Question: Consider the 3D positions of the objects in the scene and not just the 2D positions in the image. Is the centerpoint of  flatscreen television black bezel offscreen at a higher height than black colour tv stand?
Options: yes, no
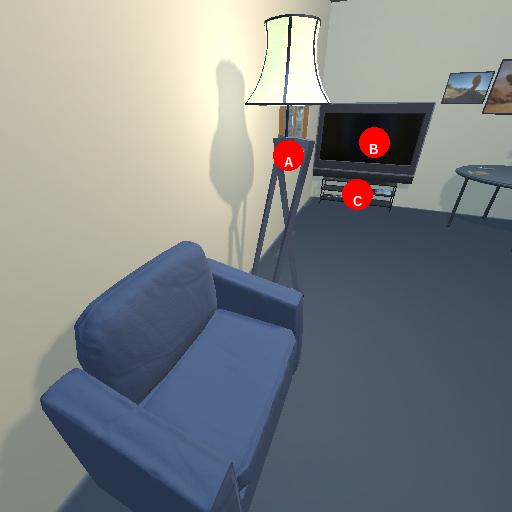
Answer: yes